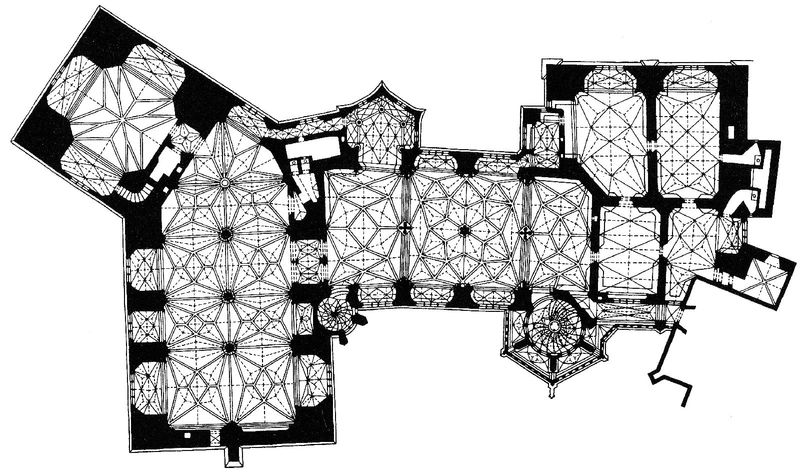
Titel: Albrechtsburg in Meissen
Standort: Meissen (EU - D - Sachsen)
Schlagwörter: flügel, weiß, fenster, grau, schwarz, skizze, säulen, tür, zeichnung, anlage, gebäude, ornament, architektur, kirche, decke, turm, schiff, fläche, mauer, gelände, linien, saal, treppe, symmetrie, stufen, umriss, bögen, eingang, gang, gewölbe, palast, dom, rippen, sterne, kreise, räume, entwurf, hauptschiff, kathedrale, langhaus, portal, seitenschiff, mauern, struktur, kapelle, plan, geometrie, orte, grundriss, nischen, architekt, rondell, fenste, treppenturm, gebäudeplan, paln, sterngewölbe, sakristei, netzgewölbe, tüt, netzwerk, route, kompliziert, chot, rmauern, grindriß